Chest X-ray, AP view. Patient: 61 years old, sex F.
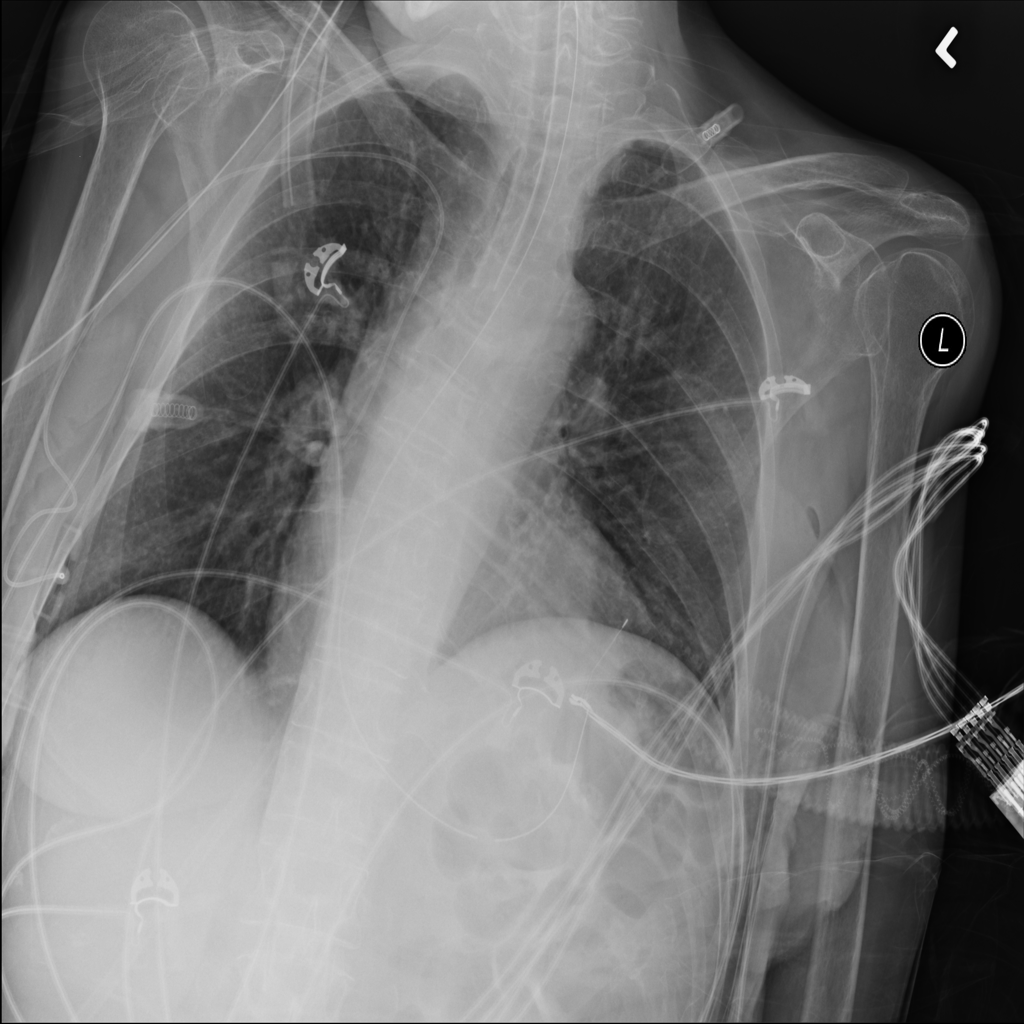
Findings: No Finding